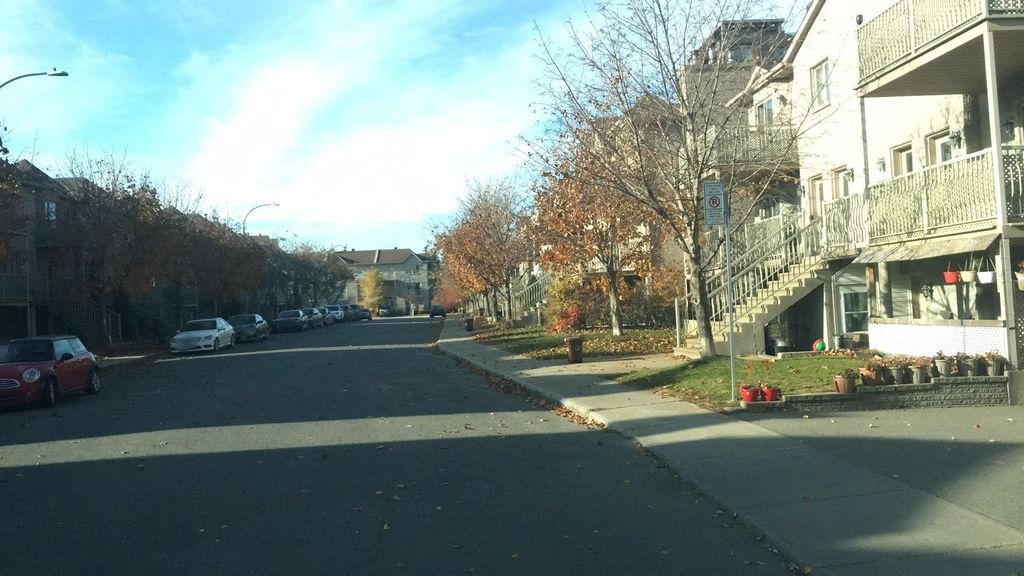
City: montreal